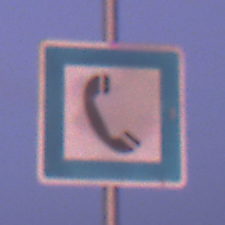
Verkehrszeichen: Fernsprecher
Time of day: Dawn
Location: Outdoor (Nature)
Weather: PartlyCloudy
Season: NotSpecified
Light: Natural